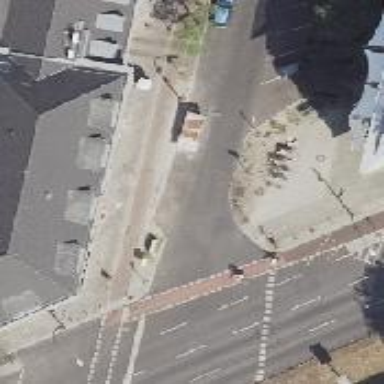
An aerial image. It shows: Residential road with asphalt surface. There is separate sidewalk along with opposite cycle track.